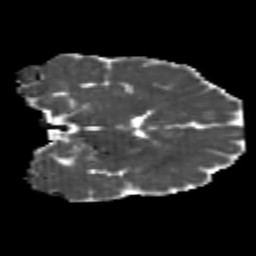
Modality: MD
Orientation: coronal
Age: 20
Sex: male
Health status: healthy
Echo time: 0.074 s